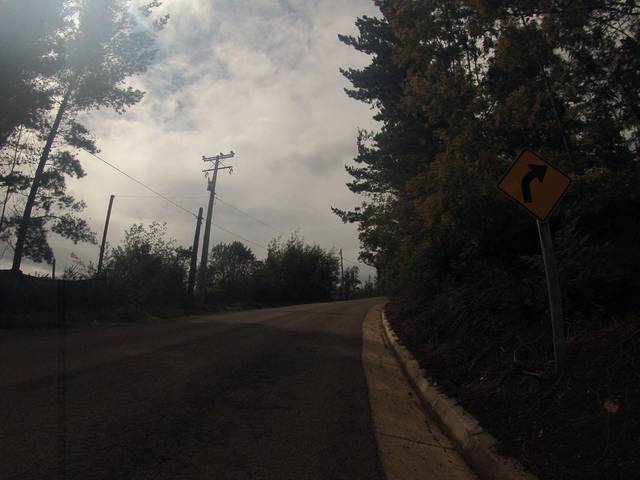
Region: Chile
Coordinates: -38.683, -72.566